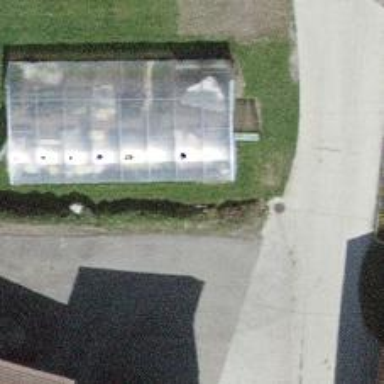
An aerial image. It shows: Farm.